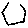
Label: hexagon